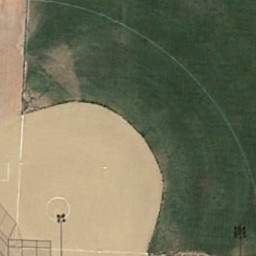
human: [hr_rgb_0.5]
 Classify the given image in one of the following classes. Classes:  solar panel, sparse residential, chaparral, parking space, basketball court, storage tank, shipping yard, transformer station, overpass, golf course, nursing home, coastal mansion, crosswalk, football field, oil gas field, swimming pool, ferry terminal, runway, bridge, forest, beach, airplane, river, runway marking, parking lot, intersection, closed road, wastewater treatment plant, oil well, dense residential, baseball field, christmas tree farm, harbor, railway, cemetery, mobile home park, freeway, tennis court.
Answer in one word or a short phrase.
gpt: baseball field